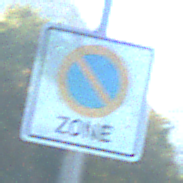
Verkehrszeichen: BeginnEingeschraenktesHalteverbotZone
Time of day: MorningAfternoon
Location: Outdoor (Urban)
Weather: Clear
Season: NotSpecified
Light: Natural